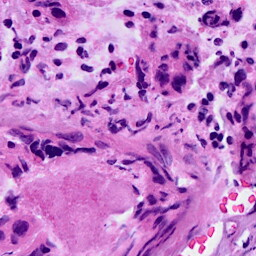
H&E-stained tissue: Breast